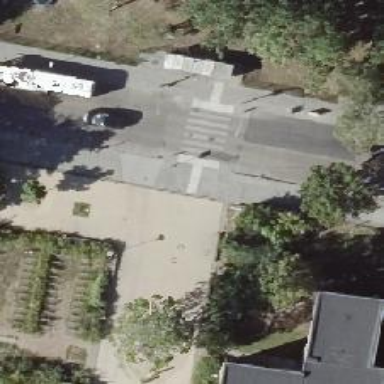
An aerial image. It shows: Marked crossing with zebra stripes on the road.